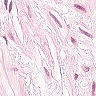
Metastatic tissue present: no